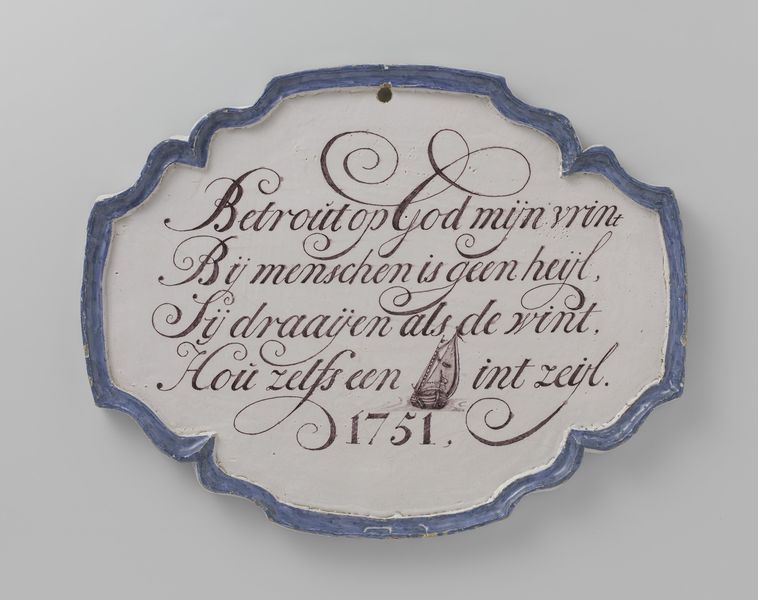
Titel: Plaat
Standort: Amsterdam
Institution: Rijksmuseum
Schlagwörter: blue, white, old, wall, boat, ship, german, decoration, frame, outline, french, writing, sail, letters, ink, ceramic, god, seaside, caligraphy, hanging, plate, biblical, border, latin, origin, text, words, sign, sailboat, year, plaque, placard, hang, handwriting, hole, language, bule, poem, regal, saying, chipped, greeting, hou, cursive, cracked, dedication, scalloped, 1751, by, int, founded, zeit, zeil